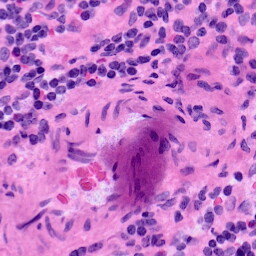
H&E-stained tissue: LymphNode